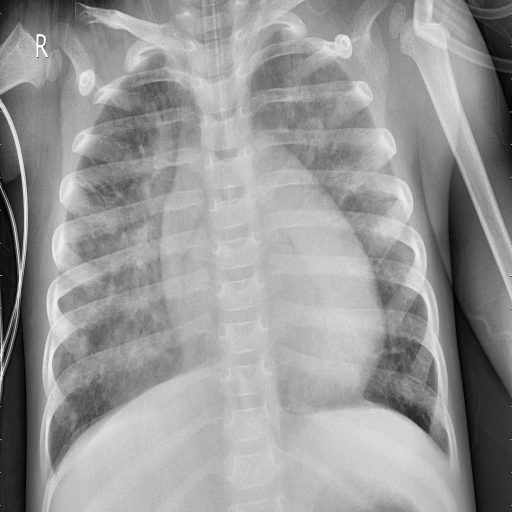
Finding: PNEUMONIA